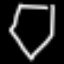
Label: diamond